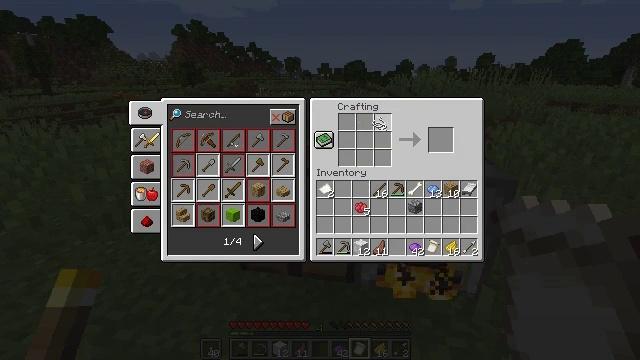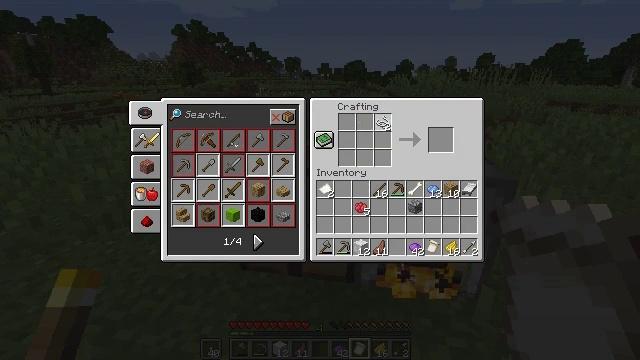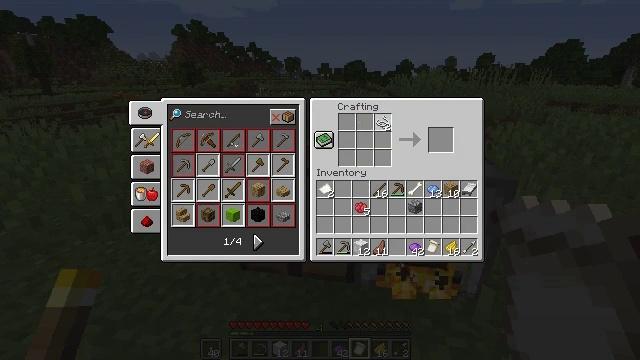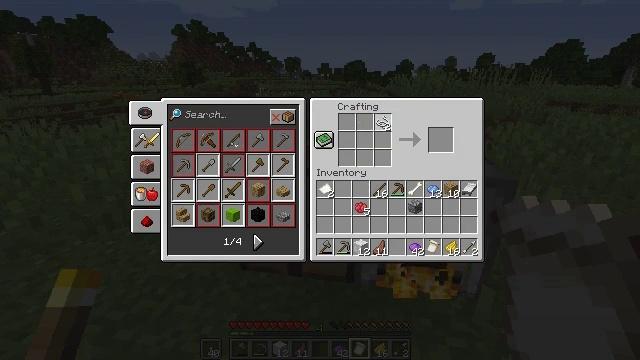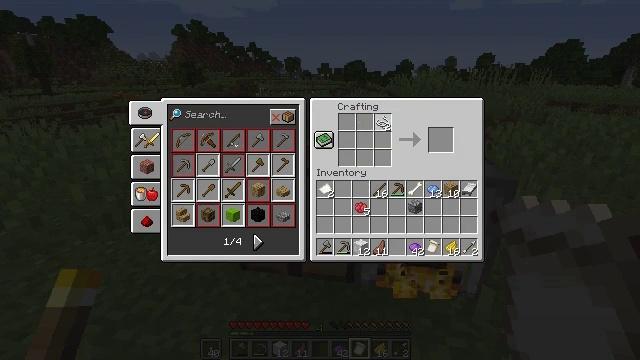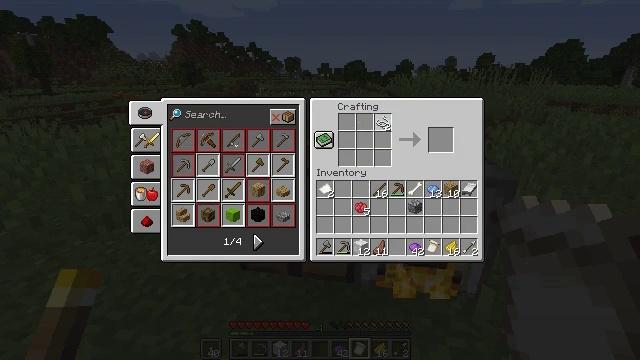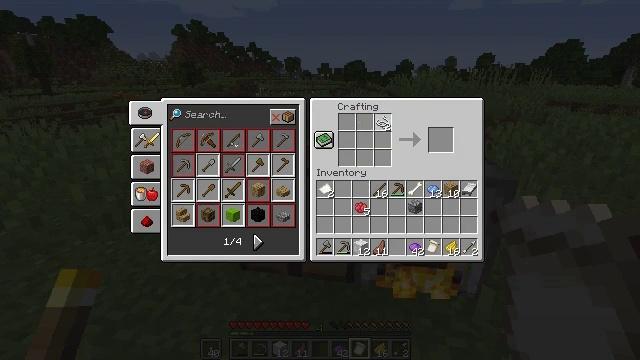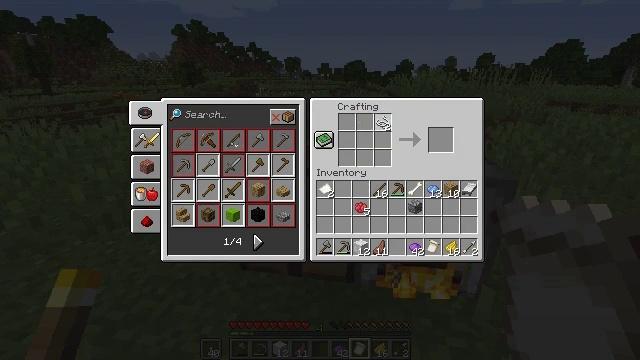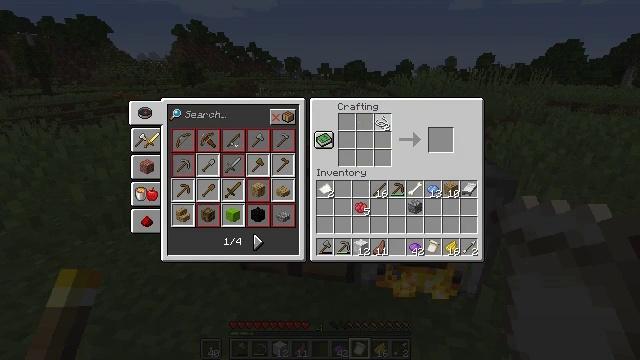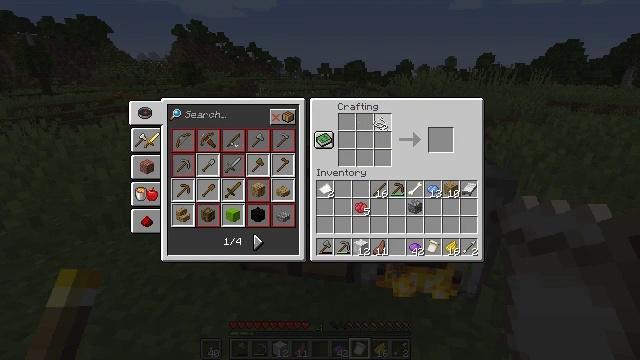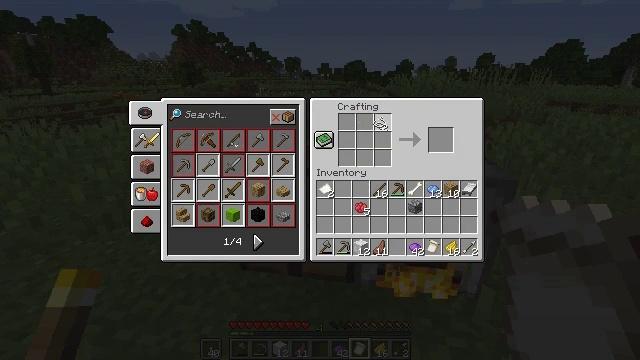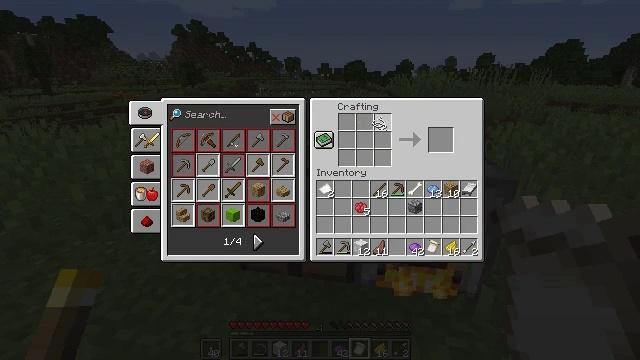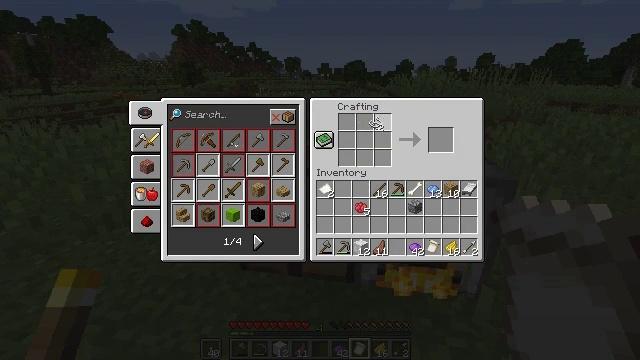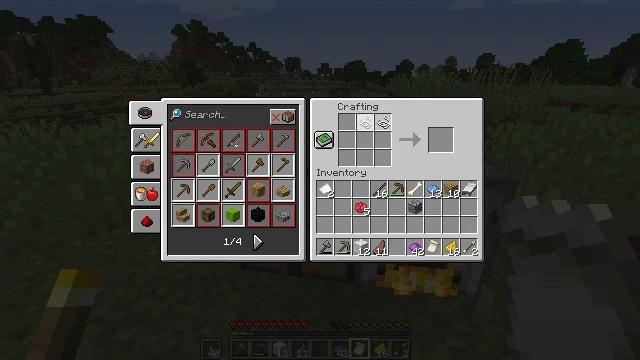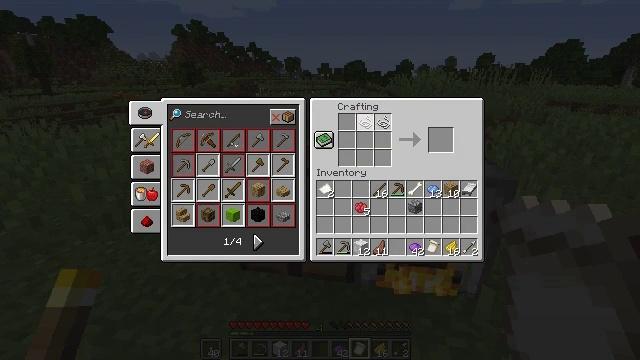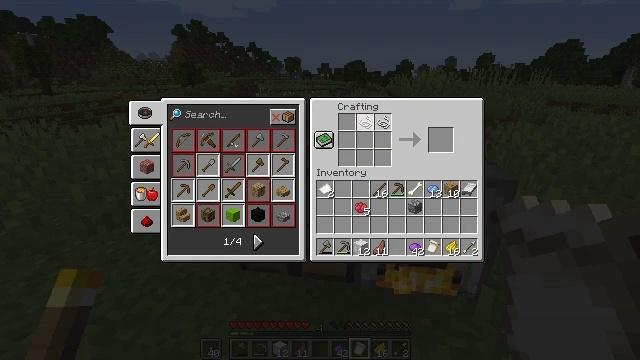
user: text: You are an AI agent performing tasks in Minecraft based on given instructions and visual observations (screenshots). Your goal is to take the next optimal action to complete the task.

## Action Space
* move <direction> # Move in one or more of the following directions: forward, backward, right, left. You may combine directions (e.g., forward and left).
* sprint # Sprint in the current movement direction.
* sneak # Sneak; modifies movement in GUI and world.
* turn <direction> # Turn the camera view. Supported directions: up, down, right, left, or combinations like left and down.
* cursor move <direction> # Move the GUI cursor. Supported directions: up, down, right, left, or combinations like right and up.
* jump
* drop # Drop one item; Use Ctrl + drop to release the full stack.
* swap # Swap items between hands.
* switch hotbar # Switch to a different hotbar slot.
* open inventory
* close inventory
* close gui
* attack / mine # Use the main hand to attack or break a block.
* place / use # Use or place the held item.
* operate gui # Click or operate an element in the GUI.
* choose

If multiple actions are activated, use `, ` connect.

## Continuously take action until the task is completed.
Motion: motion action
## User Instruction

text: Get a loom by crafting with wooden planks and string.
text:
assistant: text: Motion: no_op
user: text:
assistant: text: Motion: no_op
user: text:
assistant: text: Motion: no_op
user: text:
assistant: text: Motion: no_op
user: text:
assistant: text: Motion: no_op
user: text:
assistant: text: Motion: no_op
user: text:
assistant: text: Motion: no_op
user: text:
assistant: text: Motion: no_op
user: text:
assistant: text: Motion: choose
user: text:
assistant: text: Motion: choose
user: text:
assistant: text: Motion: choose
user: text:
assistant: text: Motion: choose
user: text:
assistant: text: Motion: choose
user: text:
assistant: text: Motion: choose
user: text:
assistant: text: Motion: choose
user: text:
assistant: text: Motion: choose
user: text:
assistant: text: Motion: choose
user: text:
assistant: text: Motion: choose
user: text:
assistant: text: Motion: choose
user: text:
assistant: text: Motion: choose
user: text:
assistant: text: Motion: no_op
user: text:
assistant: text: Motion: cursor move right
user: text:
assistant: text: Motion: cursor move right and down
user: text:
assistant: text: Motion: cursor move right and down
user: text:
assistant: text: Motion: no_op
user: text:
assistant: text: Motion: no_op
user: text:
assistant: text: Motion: no_op
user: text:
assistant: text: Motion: cursor move down
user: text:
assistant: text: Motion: no_op
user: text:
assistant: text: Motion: no_op